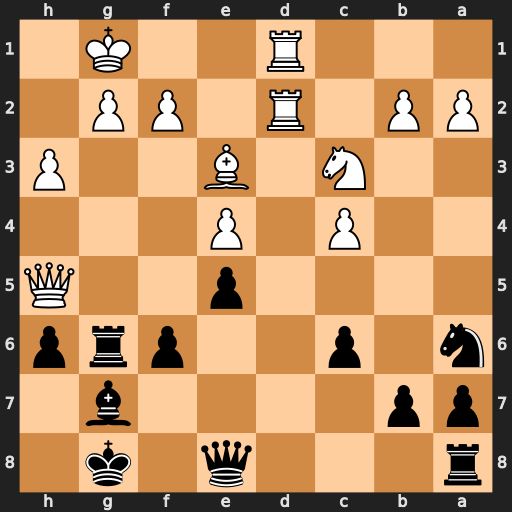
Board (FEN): r3q1k1/pp4b1/n1p2prp/4p2Q/2P1P3/2N1B2P/PP1R1PP1/3R2K1
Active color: b
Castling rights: -
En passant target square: -
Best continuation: Rxg2+ Kxg2 Qxh5